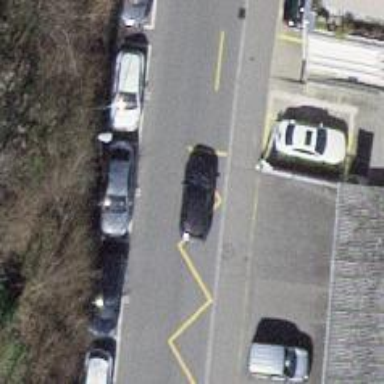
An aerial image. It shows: Bus stop with stop position for public transport.